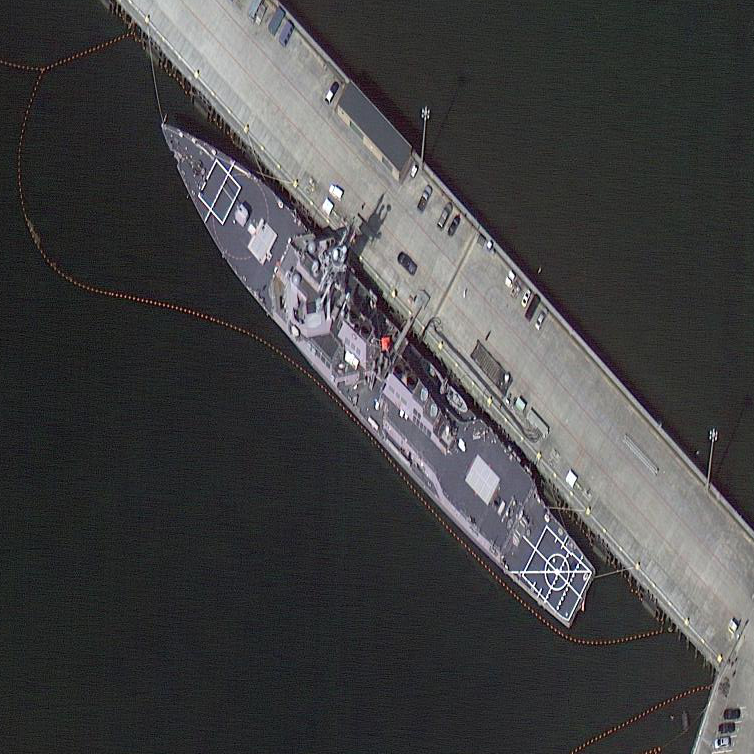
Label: destroyer